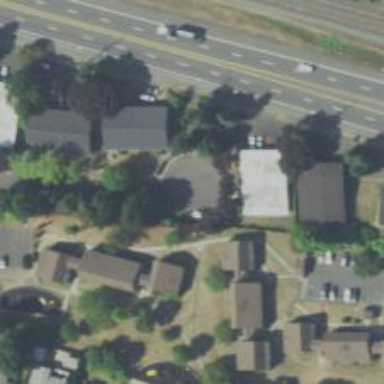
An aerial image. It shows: Residential road with asphalt surface. Sidewalk is present on the left side.